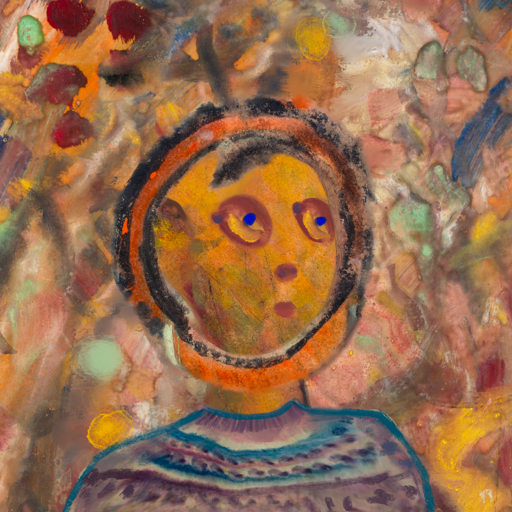
Background: Mother_And_Son_Mother, Head And Neck Side: Gypsy_Mother, Face Side: Mother_And_Son_Son, Bust: HillGirl, Hair Side: Childish, Head Accessory: Blank, Second Necklace: Blank, Necklace: Blank, Baby: Blank